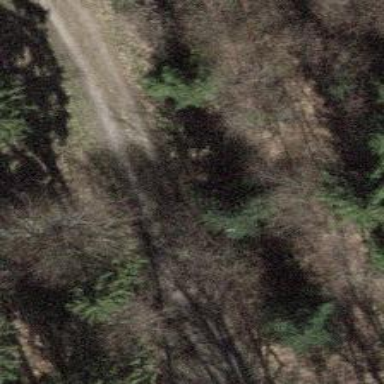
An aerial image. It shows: Gravel track with Grade 3 quality.